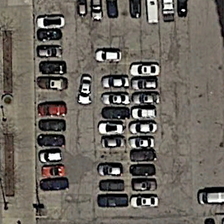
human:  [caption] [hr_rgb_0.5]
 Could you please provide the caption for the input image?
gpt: many cars are parked in a parking lot .

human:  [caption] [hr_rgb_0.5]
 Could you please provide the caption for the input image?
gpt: many cars are parked in a parking lot .

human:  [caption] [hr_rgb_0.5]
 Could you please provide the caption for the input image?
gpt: many cars are parked in a parking lot .

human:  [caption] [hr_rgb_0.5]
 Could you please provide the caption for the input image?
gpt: many cars are parked in a parking lot .

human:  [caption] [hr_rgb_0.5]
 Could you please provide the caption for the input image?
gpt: many cars are parked in a parking lot .